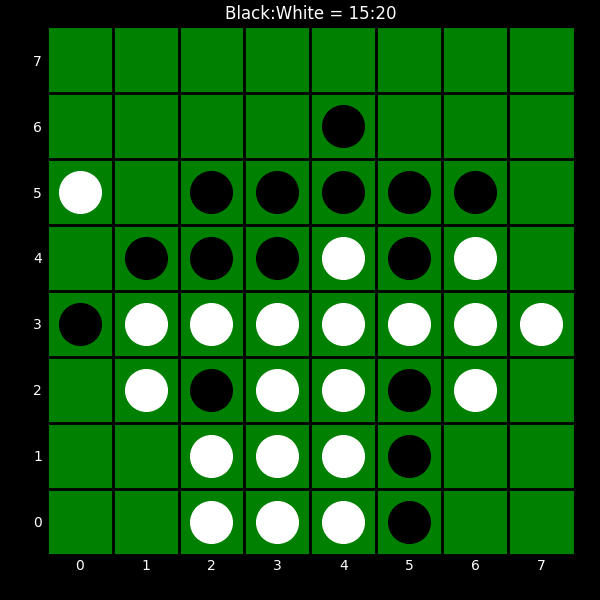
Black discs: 15
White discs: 20